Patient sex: M
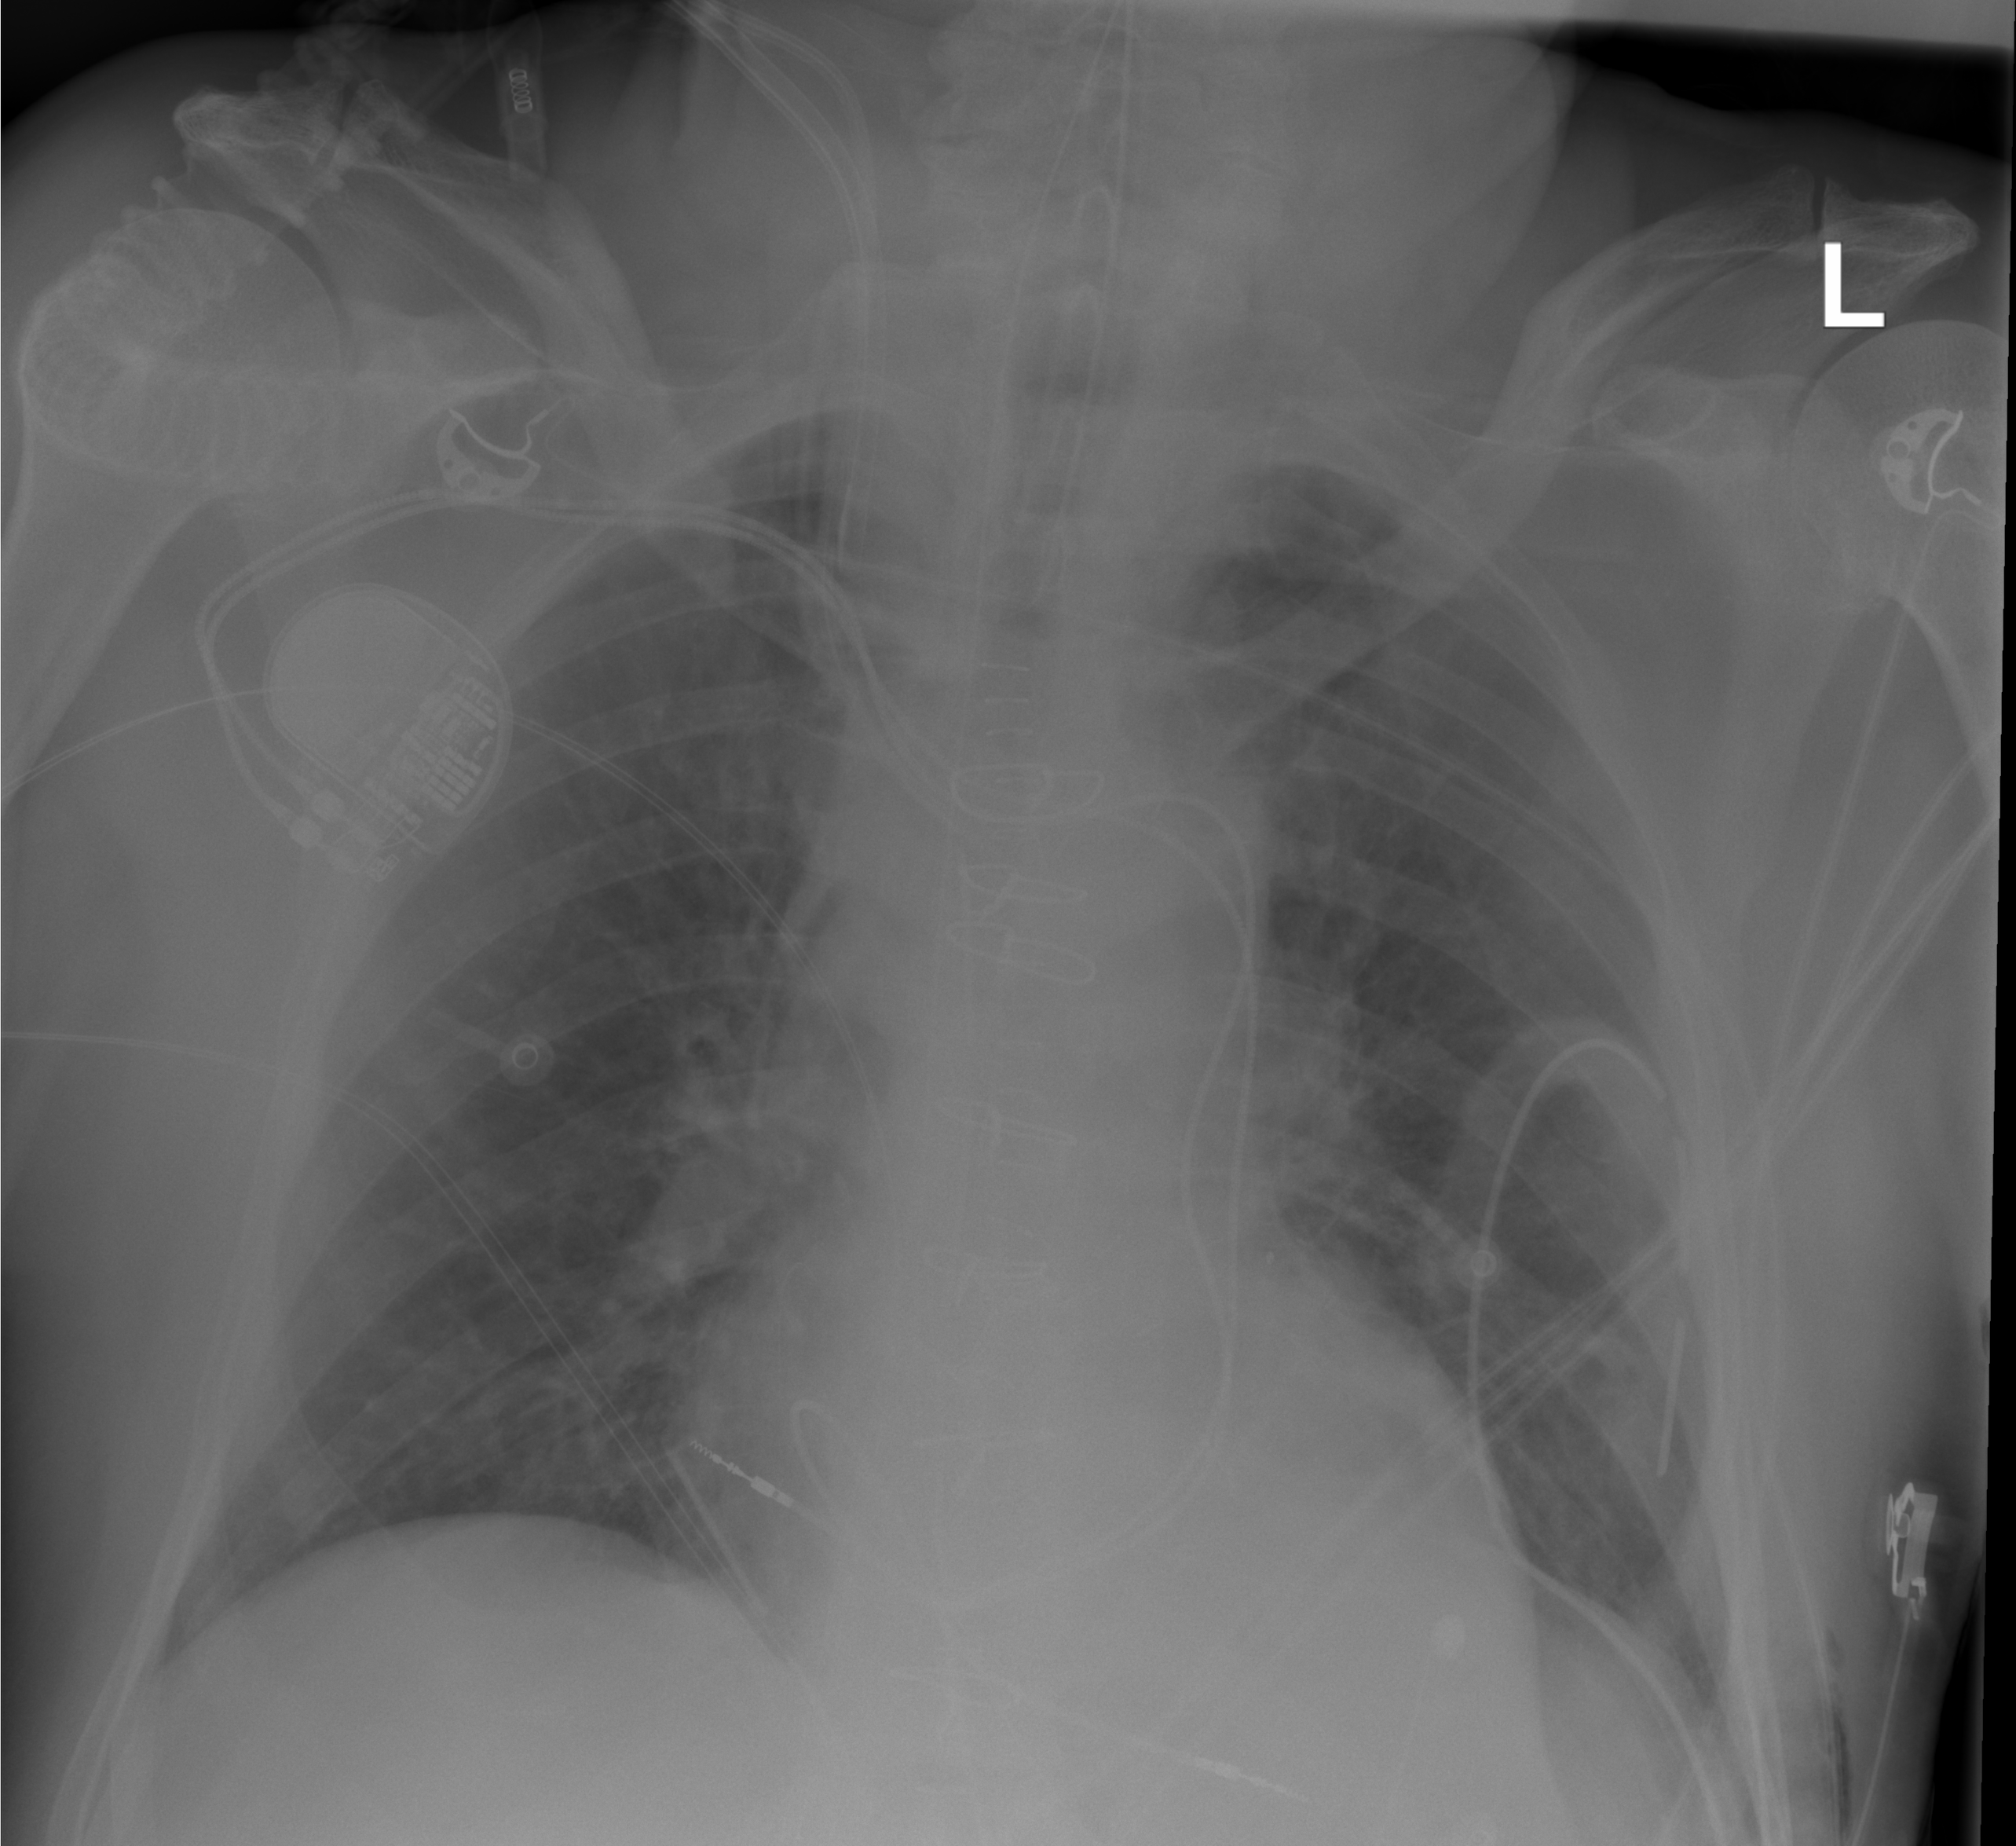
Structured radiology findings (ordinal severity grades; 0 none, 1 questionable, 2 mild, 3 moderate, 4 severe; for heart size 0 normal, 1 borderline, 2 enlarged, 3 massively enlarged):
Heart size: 0
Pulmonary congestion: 0
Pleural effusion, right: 2
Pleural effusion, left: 2
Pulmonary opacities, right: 0
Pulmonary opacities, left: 0
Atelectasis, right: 2
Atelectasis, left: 2